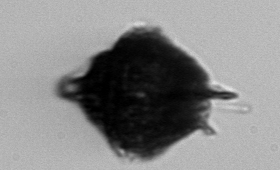
Label: Gonyaulax